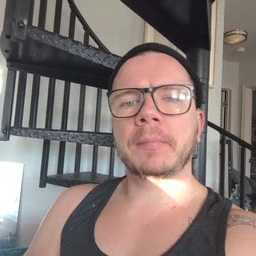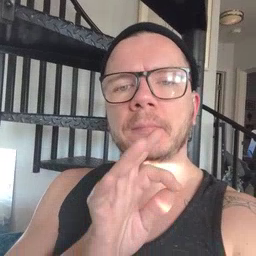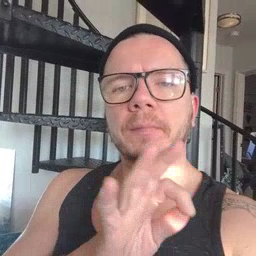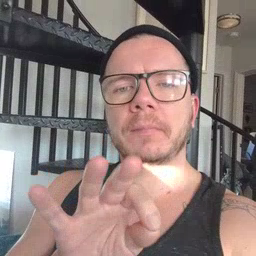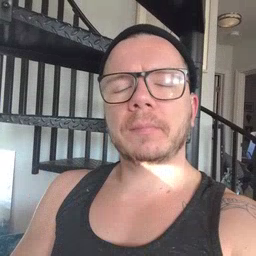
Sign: frenchfries